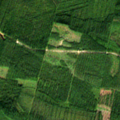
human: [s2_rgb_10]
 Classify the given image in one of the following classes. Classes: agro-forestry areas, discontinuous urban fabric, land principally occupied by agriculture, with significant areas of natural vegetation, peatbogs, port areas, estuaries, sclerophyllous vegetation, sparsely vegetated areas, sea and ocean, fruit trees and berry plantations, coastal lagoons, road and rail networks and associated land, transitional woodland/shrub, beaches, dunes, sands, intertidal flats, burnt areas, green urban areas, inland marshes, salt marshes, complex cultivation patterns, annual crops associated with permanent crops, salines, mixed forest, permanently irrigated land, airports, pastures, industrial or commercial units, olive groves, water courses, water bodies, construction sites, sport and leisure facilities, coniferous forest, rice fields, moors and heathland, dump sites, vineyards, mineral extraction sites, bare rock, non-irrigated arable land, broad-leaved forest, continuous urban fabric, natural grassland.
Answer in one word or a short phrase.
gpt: broad-leaved forest, coniferous forest, mixed forest